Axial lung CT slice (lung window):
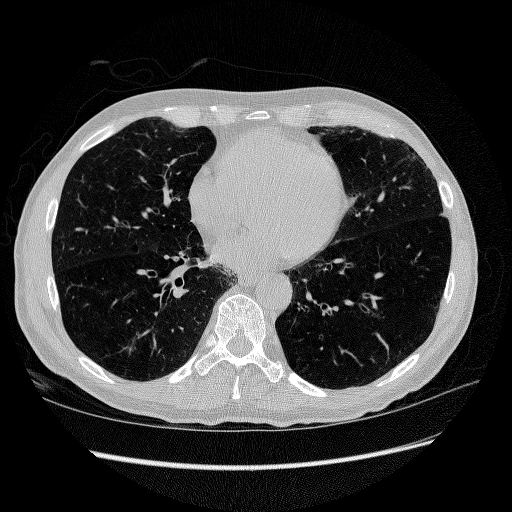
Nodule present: no